Question: This is my code:
'''
var row = [
[4, 7, 2, 6, 2, 1, 9, 0],
[6, 1, 5, 0, 4, 3, 7, 1],
[0, 3, 2, 1, 8, 2, 8, 4],
[8, 9, 4, 5, 3, 0, 5, 0],
[4, 6, 7, 8, 6, 7, 3, 9],
[9, 3, 2, 0, 1, 5, 8, 7],
[6, 1, 9, 7, 4, 9, 2, 4],
[2, 8, 6, 5, 3, 0, 6, 5],
[0, 3, 4, 8, 2, 5, 3, 9]
];
var text = "<table id='swertrestable'>";
for (i = 0; i < 9; i++) {
text += "<tr>";
for (x = 0; x < 8; x++) {
text += "<td>" + row[i][x] + "</td>";
}
text += "</tr>";
}
text += "</table>";
document.getElementById("demo").innerHTML = text;
function findNumbers() {
var lastcombination = document.getElementById('lastresult').value;
var output = [];
var sNumber = lastcombination.toString();
for (var y = 0, len = sNumber.length; y < len; y += 1) {
output.push(+sNumber.charAt(y));
}
var no1 = parseInt(output[0]);
var no2 = parseInt(output[1]);
var no3 = parseInt(output[2]);
var table = document.getElementById("swertrestable");
var rows = table.getElementsByTagName("tr");
for (var i = 0, row; row = table.rows[i]; i++) {
for (var j = 0, col; col = row.cells[j]; j++) {
rows[i].cells[j].classList.remove("red");
if (parseInt(col.innerHTML) == no1 || parseInt(col.innerHTML) == no2 || parseInt(col.innerHTML) == no3) {
rows[i].cells[j].className = 'red';
}
}
}
}
'''
'''
table,
th,
td {
border: 2px solid black;
border-collapse: collapse;
}
td {
padding: 10px 20px;
}
td.red {
color: #fff;
background-color: #f00;
}
td.blue {
color: #fff;
background-color: #3498db;
}
td.redtoblue {
color: #fff;
background-color: #3498db;
}
'''
'''
<p id="demo"></p>
<h2>INPUT 3 DIGITS</h2><br>
<input type="text" name="lastresult" id="lastresult">
<button onclick="findNumbers()">Submit</button>
'''
What it does is it iterates the table, getting its values and compares it to 'no1', 'no2' or 'no3' and if it is equal it would add a class name called '"red"' which changes the background color of the cell to red.
Now, what I would want to do is to only add the class to 3 combinations that are neighboring cells (top, bottom, left, right). I think the image below would be clearer.

What is the correct loop for this one?
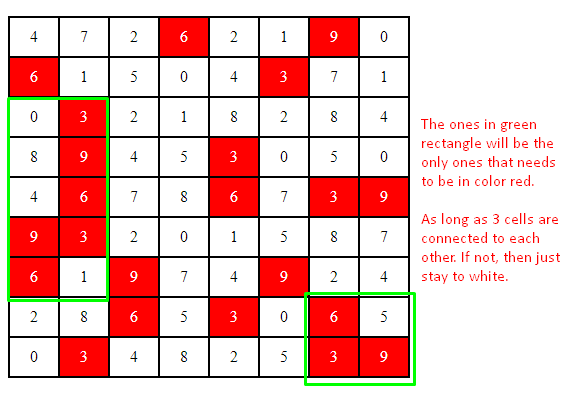
Answer: Not too classy solution, but works!! Please try.
'''
var row = [
[4, 7, 2, 6, 2, 1, 9, 0],
[6, 1, 5, 0, 4, 3, 7, 1],
[0, 3, 2, 1, 8, 2, 8, 4],
[8, 9, 4, 5, 3, 0, 5, 0],
[4, 6, 7, 8, 6, 7, 3, 9],
[9, 3, 2, 0, 1, 5, 8, 7],
[6, 1, 9, 7, 4, 9, 2, 4],
[2, 8, 6, 5, 3, 0, 6, 5],
[0, 3, 4, 8, 2, 5, 3, 9]
];
var text = "<table id='swertrestable'>";
for (i = 0; i < 9; i++) {
text += "<tr>";
for (x = 0; x < 8; x++) {
text += "<td>" + row[i][x] + "</td>";
}
text += "</tr>";
}
text += "</table>";
document.getElementById("demo").innerHTML = text;
function findNumbers() {
// remove previous red or blue classes
var elems = document.querySelectorAll(".blue");
[].forEach.call(elems, function(el) {
el.classList.remove("blue");
});
var elems = document.querySelectorAll(".red");
[].forEach.call(elems, function(el) {
el.classList.remove("red");
});
var lastcombination = document.getElementById('lastresult').value;
var output = [];
var sNumber = lastcombination.toString();
for (var y = 0, len = sNumber.length; y < len; y += 1) {
output.push(+sNumber.charAt(y));
}
var no1 = parseInt(output[0]);
var no2 = parseInt(output[1]);
var no3 = parseInt(output[2]);
var numArr = new Array(no1,no2,no3);
var rightCell, leftCell, topCell, bottomCell, thisCell;
var table = document.getElementById("swertrestable");
var rows = table.getElementsByTagName("tr");
for (var i = 0, row; row = table.rows[i]; i++) {
for (var j = 0, col; col = row.cells[j]; j++) {
//rows[i].cells[j].classList.remove("red");
rows[i].cells[j].classList.remove("blue");
thisCell = parseInt(col.innerHTML);
if(row.cells[j+1]) {
rightCell = parseInt((row.cells[j+1]).innerHTML);
}
else {
rightCell = "" ;
}
if(row.cells[j-1]) {
leftCell = parseInt((row.cells[j-1]).innerHTML);
}
else {
leftCell = "";
}
if(rows[i-1]) {
topCell = parseInt((rows[i-1].cells[j]).innerHTML);
}
else {
topCell = "";
}
if(rows[i+1]) {
bottomCell = parseInt((rows[i+1].cells[j]).innerHTML);
}
else {
bottomCell = "";
}
//if (parseInt(col.innerHTML) == no1 || parseInt(col.innerHTML) == no2 || parseInt(col.innerHTML) == no3) {
var thisNum = numArr.indexOf(thisCell);
if( thisNum !== -1) {
var neighbours = 0;
if ((topCell == no1 || topCell == no2 || topCell == no3) && topCell!=thisCell) {
neighbours++;
}
if ((leftCell == no1 || leftCell == no2 || leftCell == no3) && leftCell!==thisCell) {
neighbours++;
}
if ((rightCell == no1 || rightCell == no2 || rightCell == no3) && rightCell!==thisCell) {
neighbours++;
}
if ((bottomCell == no1 || bottomCell == no2 || bottomCell == no3) && bottomCell!==thisCell) {
neighbours++;
}
if(neighbours===2) {
if(topCell!=="" && numArr.indexOf(topCell)!== -1 ) { rows[i-1].cells[j].className = 'red';}
if(leftCell!=="" && numArr.indexOf(leftCell)!== -1) { rows[i].cells[j-1].className = 'red'; }
if(rightCell!=="" && numArr.indexOf(rightCell)!== -1) { rows[i].cells[j+1].className='red'; }
if(bottomCell!=="" && numArr.indexOf(bottomCell)!== -1) { rows[i+1].cells[j].className = 'red'; }
rows[i].cells[j].className = 'red';
}
else {
var thisClass = rows[i].cells[j].className;
if(thisClass != 'red') {
rows[i].cells[j].className = 'blue';
}
}
}
}
}
}
'''